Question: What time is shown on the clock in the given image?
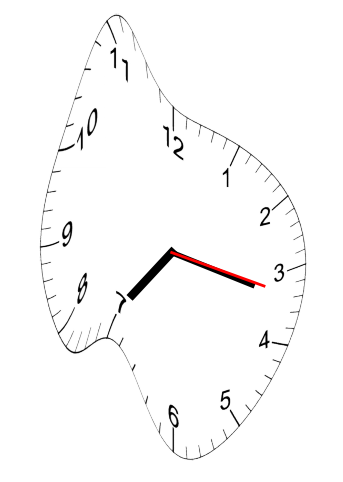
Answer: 07:17:17